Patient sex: F
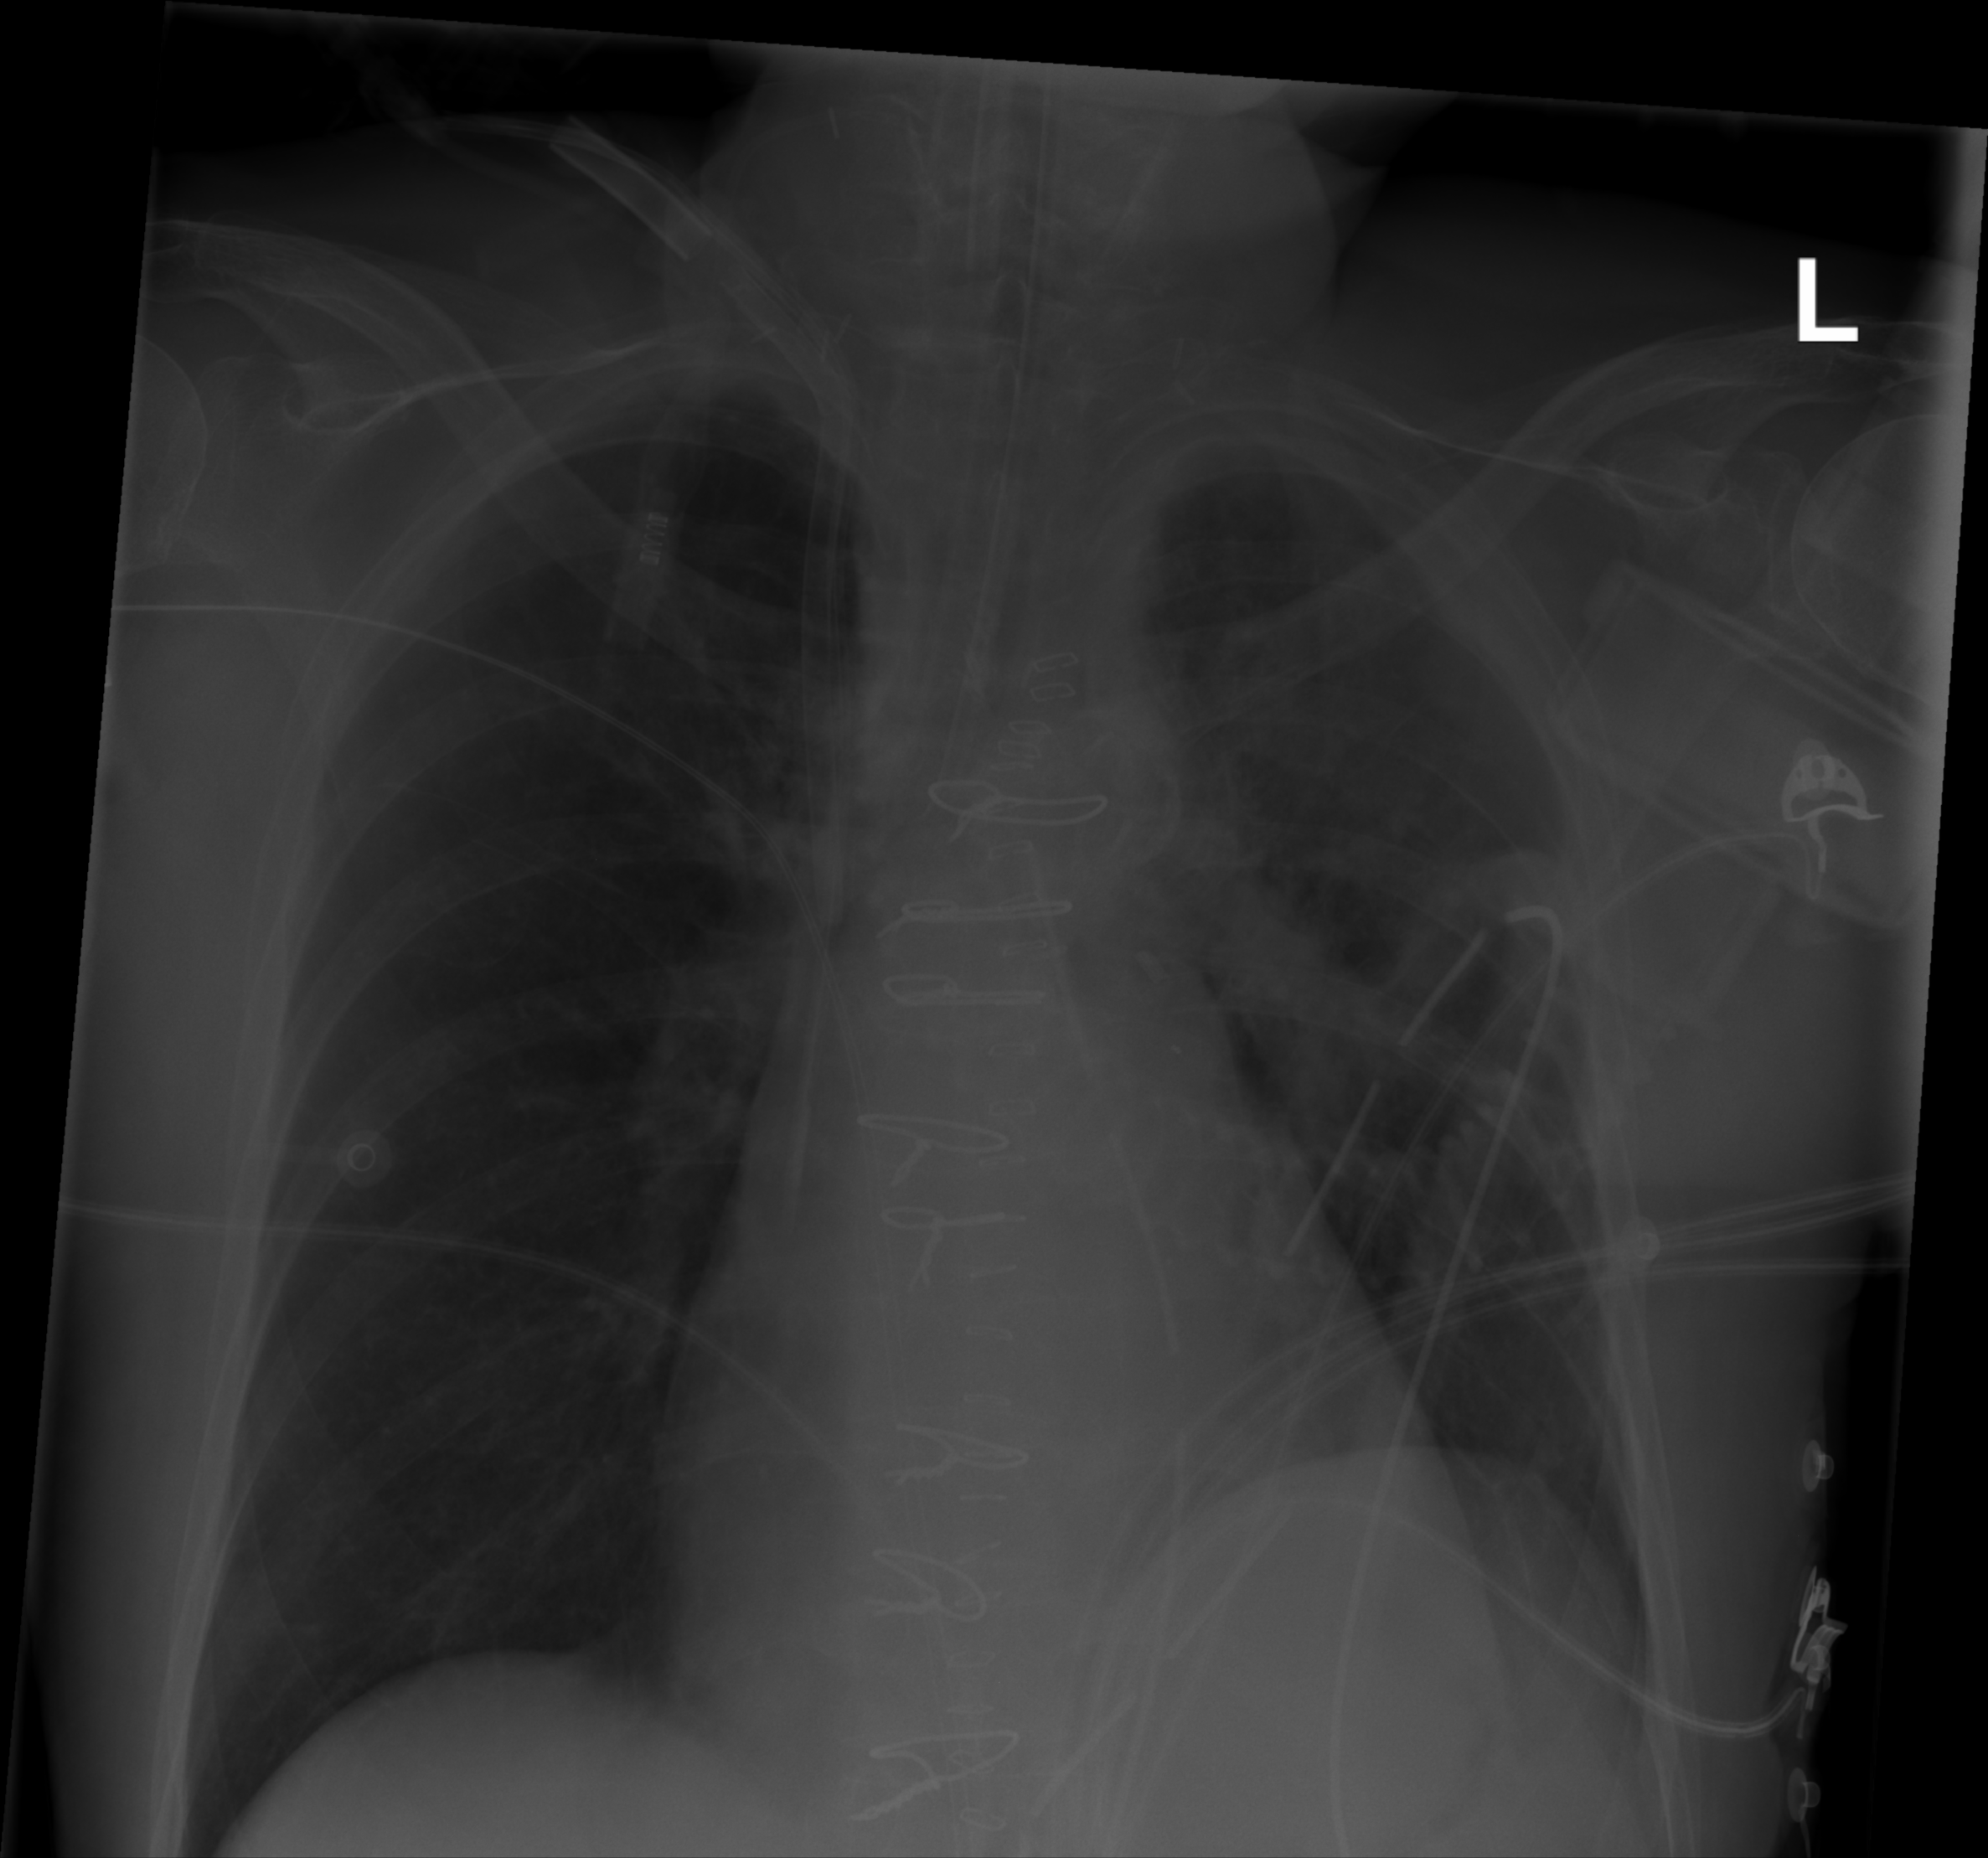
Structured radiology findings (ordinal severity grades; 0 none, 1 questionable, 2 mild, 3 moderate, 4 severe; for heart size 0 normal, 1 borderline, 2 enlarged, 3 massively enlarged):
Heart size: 0
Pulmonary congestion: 0
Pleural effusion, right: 0
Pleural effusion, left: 0
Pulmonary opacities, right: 0
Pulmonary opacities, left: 0
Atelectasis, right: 0
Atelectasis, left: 1